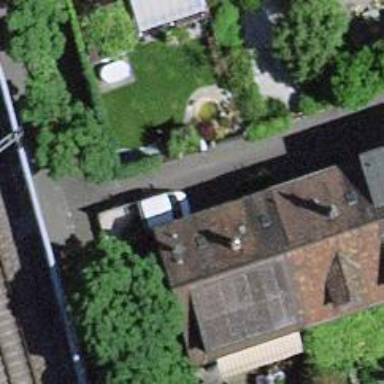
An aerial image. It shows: Terrace building.